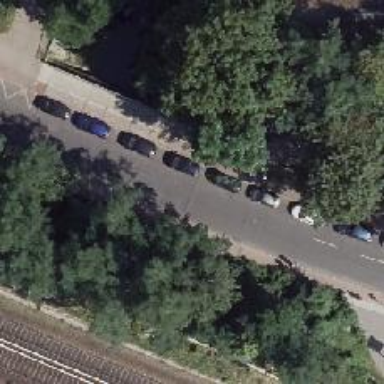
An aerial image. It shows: Residential road with asphalt surface. This road has bridge and sidewalks on both sides. There is track cycleway on the left and parallel on-street parking on the left side.